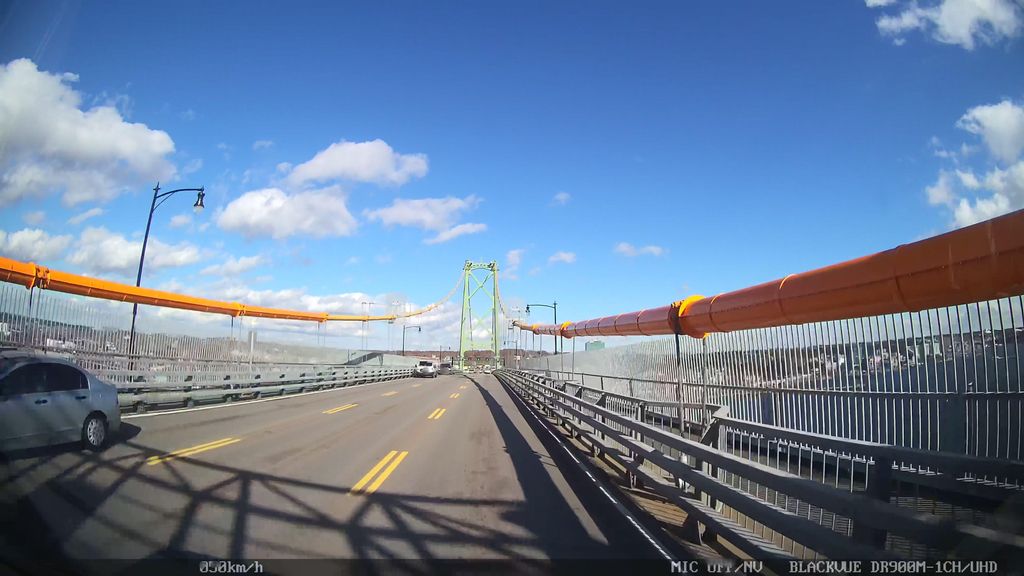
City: halifax